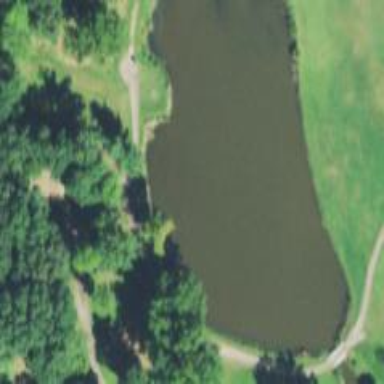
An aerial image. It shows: Path designated for golf carts.